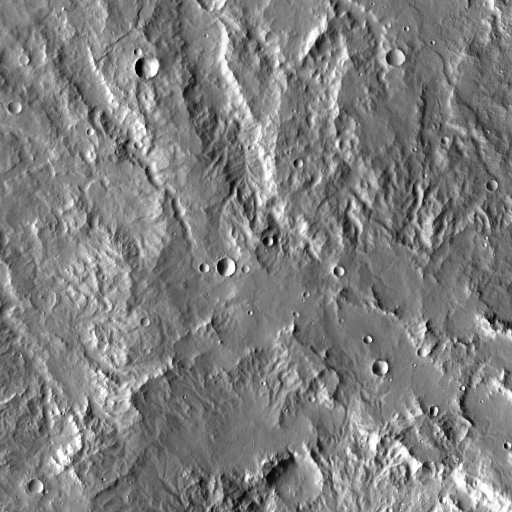
Crater classes present: Background, Other, Buried